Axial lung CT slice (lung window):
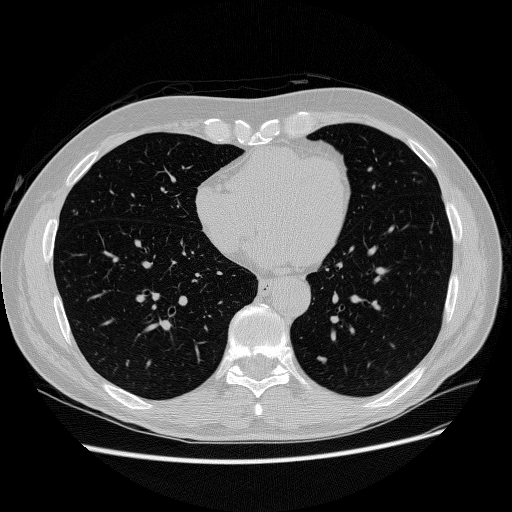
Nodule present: yes
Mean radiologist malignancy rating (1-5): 2.5